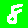
Digit: 8